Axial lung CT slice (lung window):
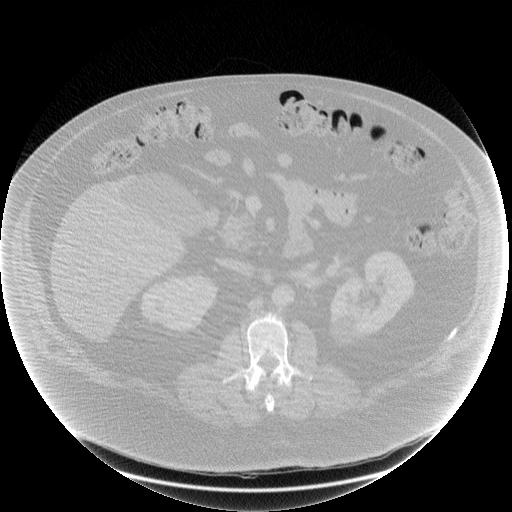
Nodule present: no